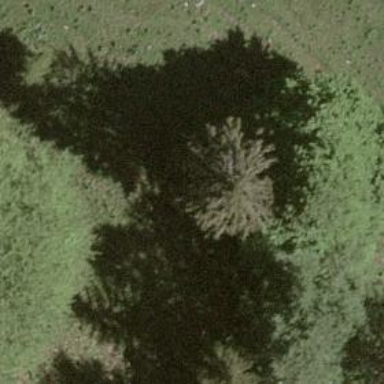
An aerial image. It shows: Beautiful tree in nature.